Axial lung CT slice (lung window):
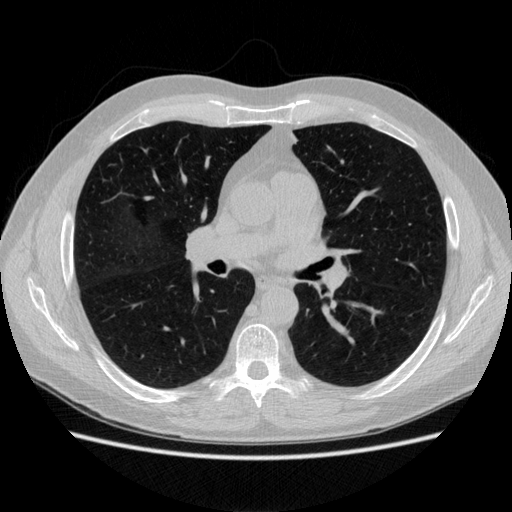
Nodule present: no